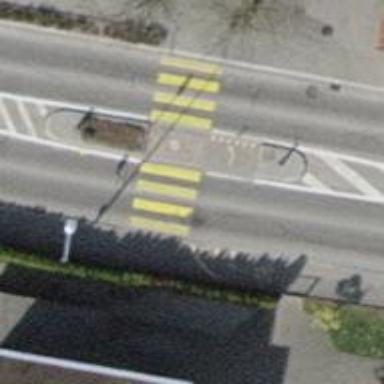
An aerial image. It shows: Crossing on the cycleway.